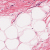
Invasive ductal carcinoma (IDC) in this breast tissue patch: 0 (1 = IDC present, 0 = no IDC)